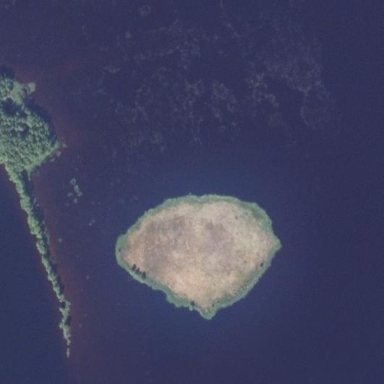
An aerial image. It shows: Islet within bog wetland.